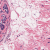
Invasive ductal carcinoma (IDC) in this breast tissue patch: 0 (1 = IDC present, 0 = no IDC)